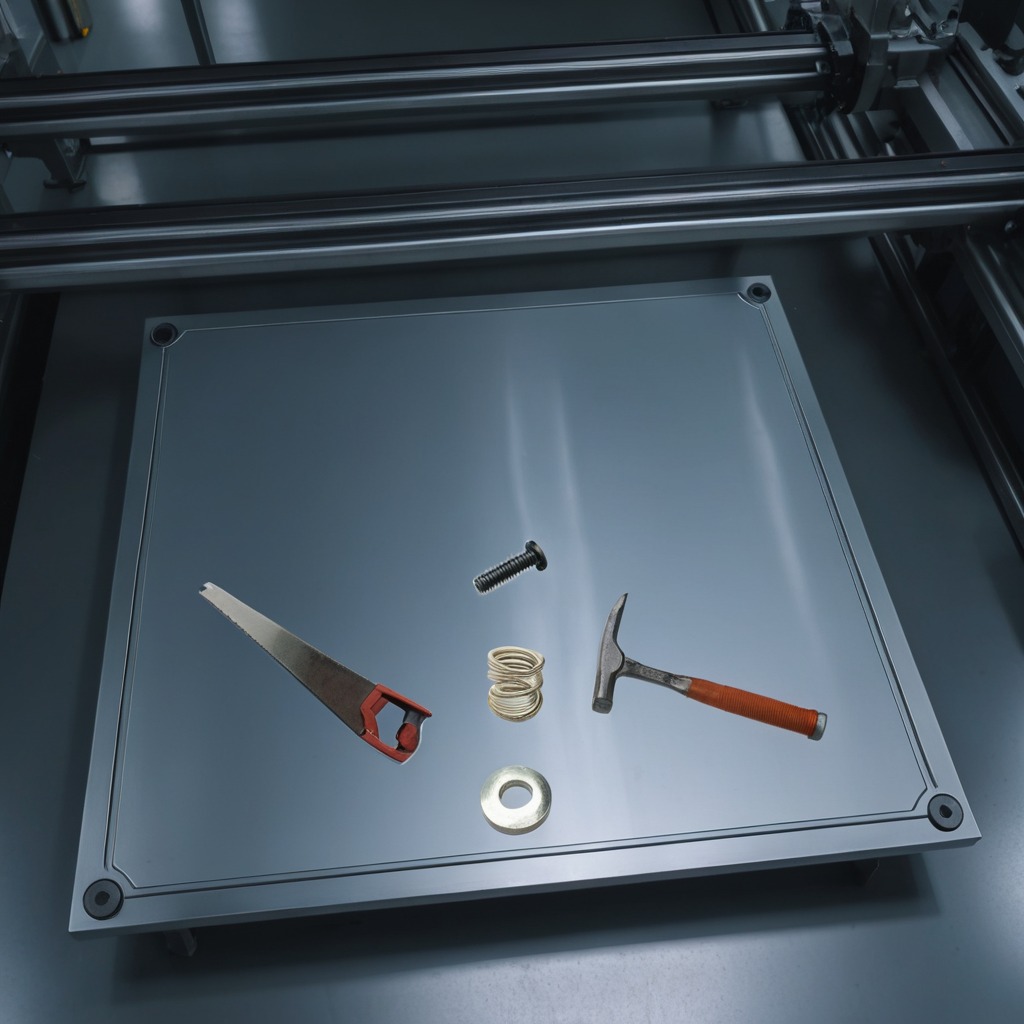
A flat metal washer, a hammer, a metal machine screw, a coiled metal spring, and a handheld metal saw are lying on the metal table.